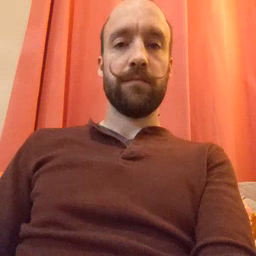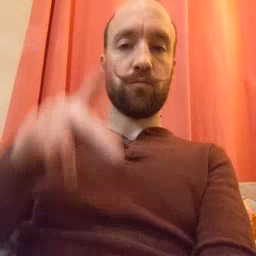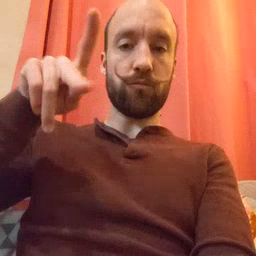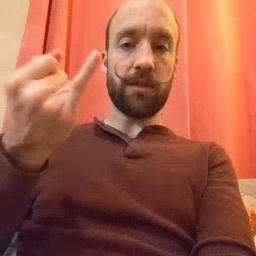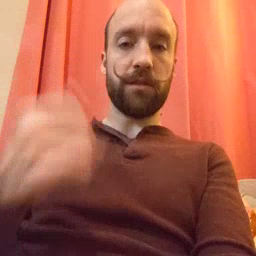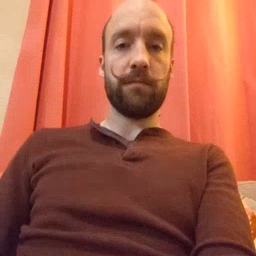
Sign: pajamas